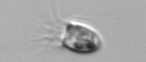
Label: Balanion